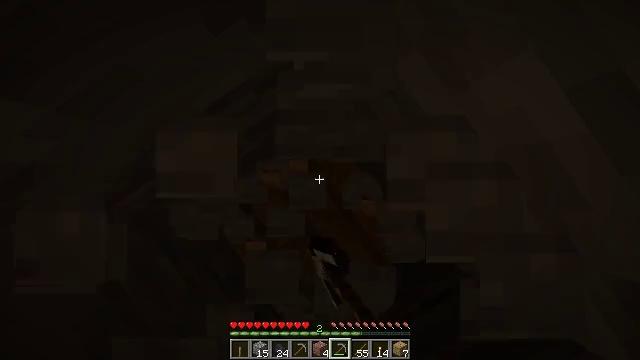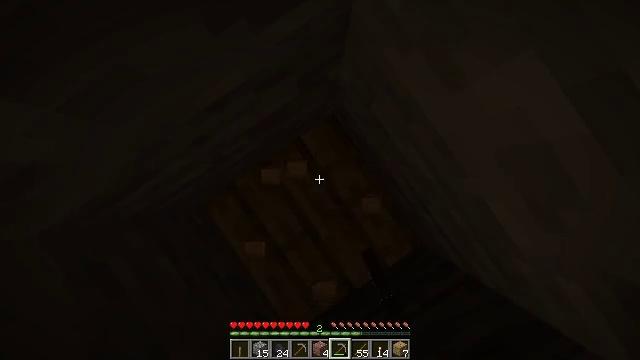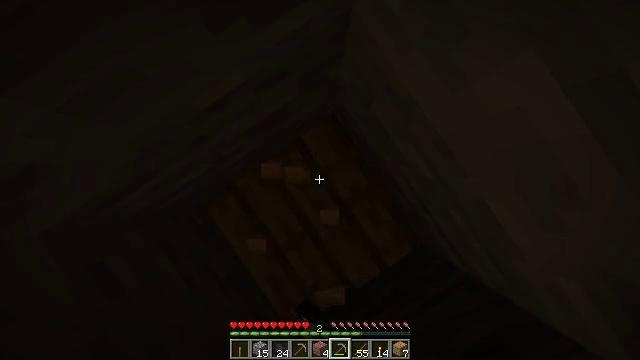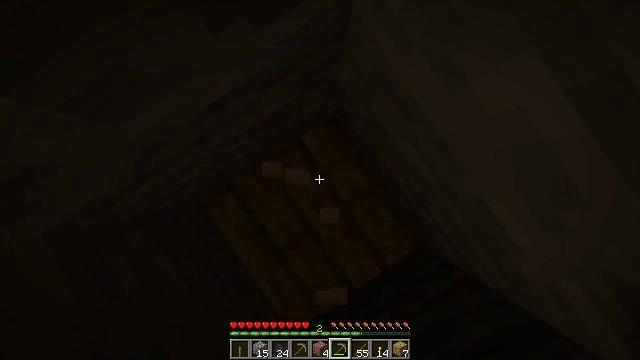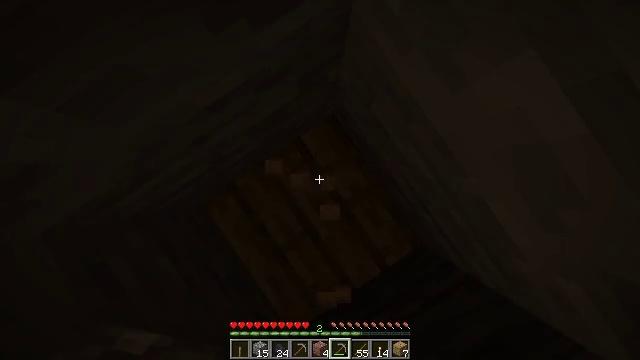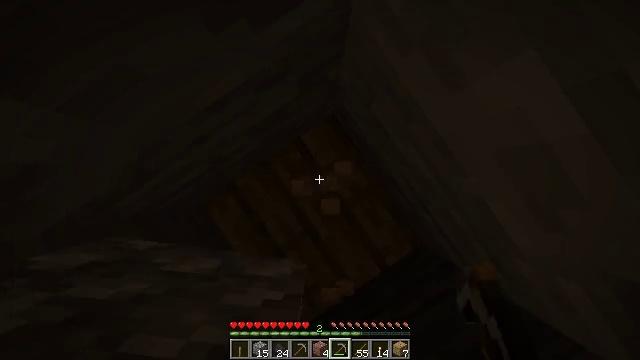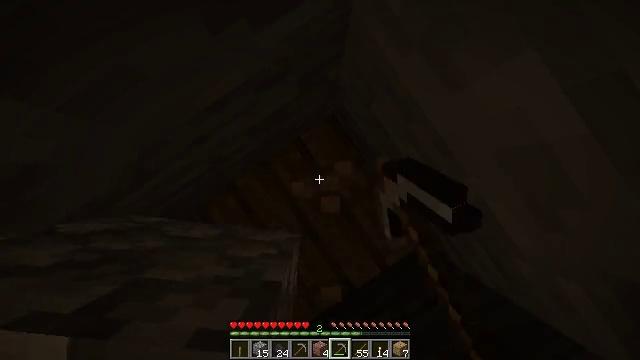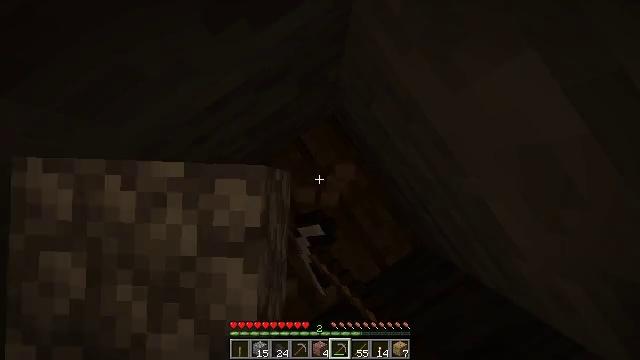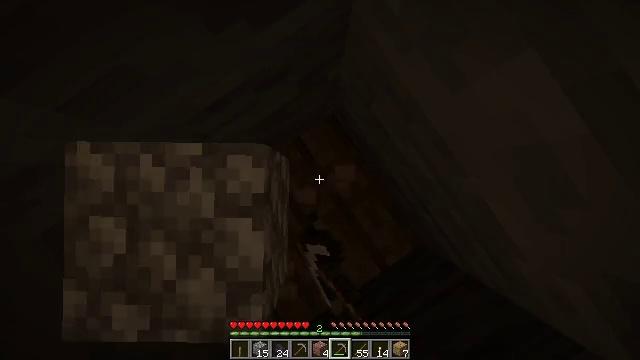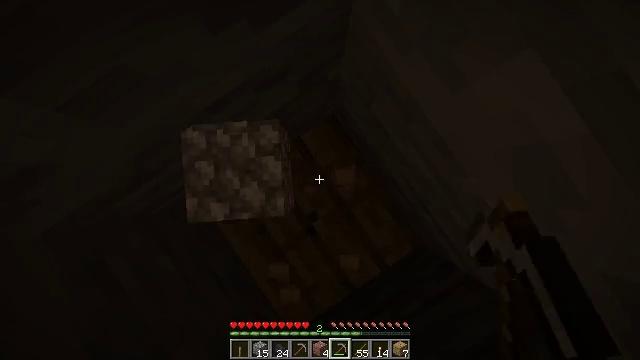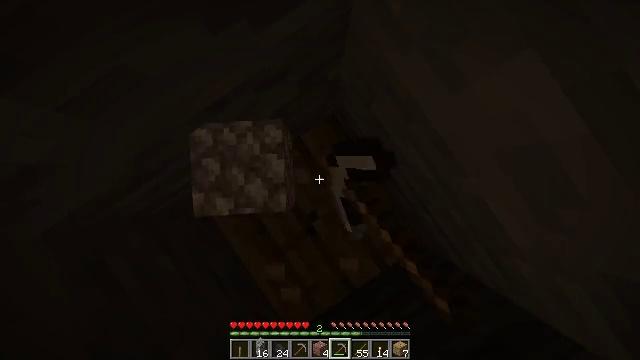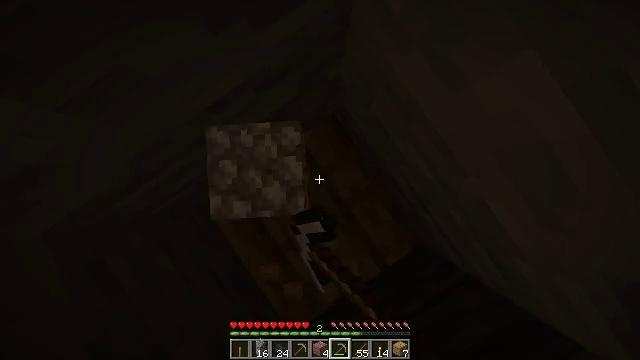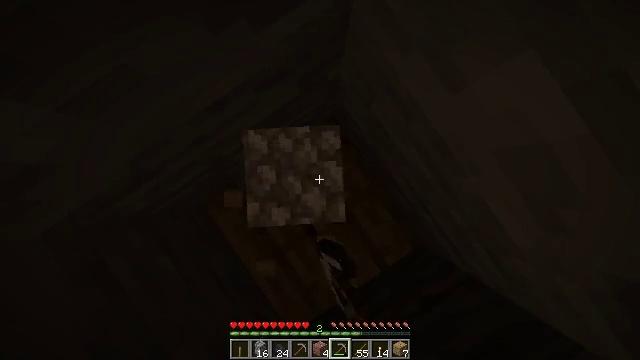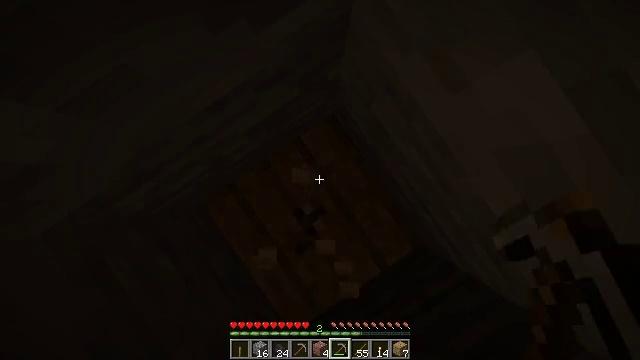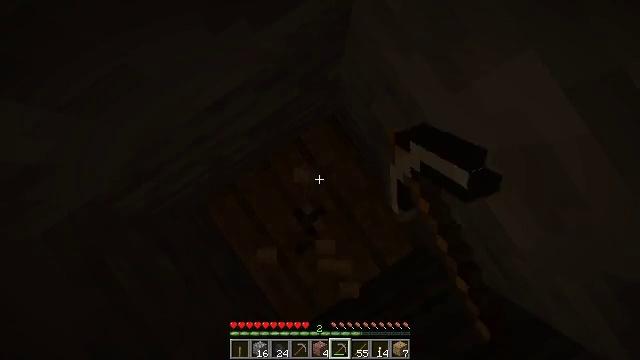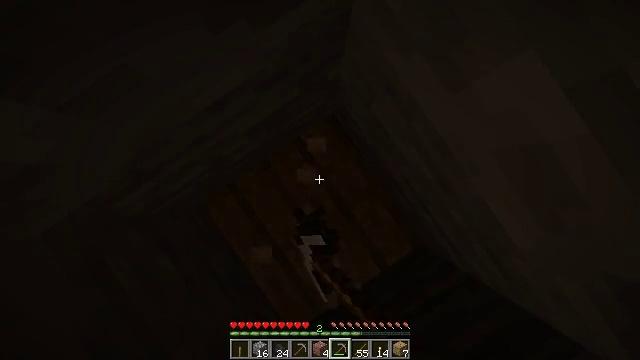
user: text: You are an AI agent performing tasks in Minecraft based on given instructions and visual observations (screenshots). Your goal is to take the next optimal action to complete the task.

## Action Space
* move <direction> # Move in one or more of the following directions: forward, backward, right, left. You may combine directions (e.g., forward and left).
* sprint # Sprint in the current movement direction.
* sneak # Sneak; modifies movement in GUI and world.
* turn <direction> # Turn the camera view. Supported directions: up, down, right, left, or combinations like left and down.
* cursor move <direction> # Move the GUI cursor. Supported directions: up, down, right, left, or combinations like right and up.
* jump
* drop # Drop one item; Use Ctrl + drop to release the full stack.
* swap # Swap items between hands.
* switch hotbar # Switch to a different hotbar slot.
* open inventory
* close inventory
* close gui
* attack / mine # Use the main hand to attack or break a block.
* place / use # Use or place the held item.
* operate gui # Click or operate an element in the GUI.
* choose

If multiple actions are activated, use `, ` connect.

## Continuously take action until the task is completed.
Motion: motion action
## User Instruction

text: Gather some oak planks.
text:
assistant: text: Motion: attack / mine
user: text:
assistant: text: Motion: attack / mine
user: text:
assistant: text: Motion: attack / mine
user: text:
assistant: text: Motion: attack / mine
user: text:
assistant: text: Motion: attack / mine
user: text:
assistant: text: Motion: attack / mine
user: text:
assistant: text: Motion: attack / mine
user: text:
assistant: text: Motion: attack / mine
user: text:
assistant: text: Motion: attack / mine
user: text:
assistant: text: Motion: attack / mine
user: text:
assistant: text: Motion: attack / mine
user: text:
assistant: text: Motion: attack / mine
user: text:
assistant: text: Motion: attack / mine
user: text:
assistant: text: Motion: attack / mine
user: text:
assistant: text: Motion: attack / mine
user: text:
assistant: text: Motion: attack / mine
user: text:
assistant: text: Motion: attack / mine
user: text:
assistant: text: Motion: attack / mine
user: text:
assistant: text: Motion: attack / mine
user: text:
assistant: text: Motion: attack / mine
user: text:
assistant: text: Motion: attack / mine
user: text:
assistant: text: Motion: attack / mine
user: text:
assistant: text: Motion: attack / mine
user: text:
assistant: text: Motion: attack / mine
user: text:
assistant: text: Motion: attack / mine
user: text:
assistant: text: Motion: attack / mine
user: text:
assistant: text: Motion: attack / mine
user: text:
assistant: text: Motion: attack / mine
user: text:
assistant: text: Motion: attack / mine
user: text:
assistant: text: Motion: attack / mine